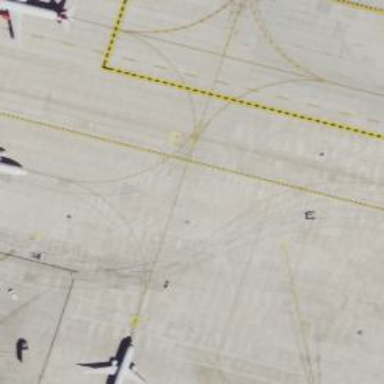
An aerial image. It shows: View of taxiway at the airport.